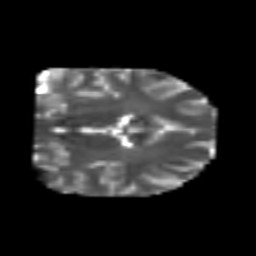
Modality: T2w
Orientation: coronal
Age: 25
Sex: male
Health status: healthy